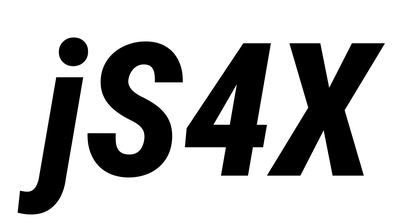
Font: Roboto-Italic_Condensed_ExtraBold_Italic